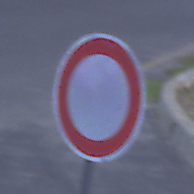
Verkehrszeichen: VerbotFahrzeugeAllerArt
Umgebung: Outdoor, Urban
Tageszeit: SunriseSunset
Wetter: Overcast
Licht: Natural
Jahreszeit: NotSpecified
Kontrast: LowContrast